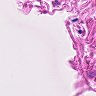
Metastatic tissue present: no